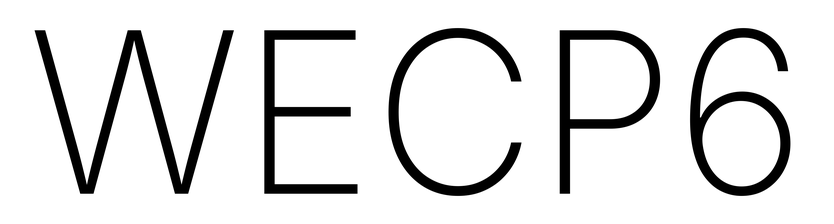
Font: Inter_ExtraLight